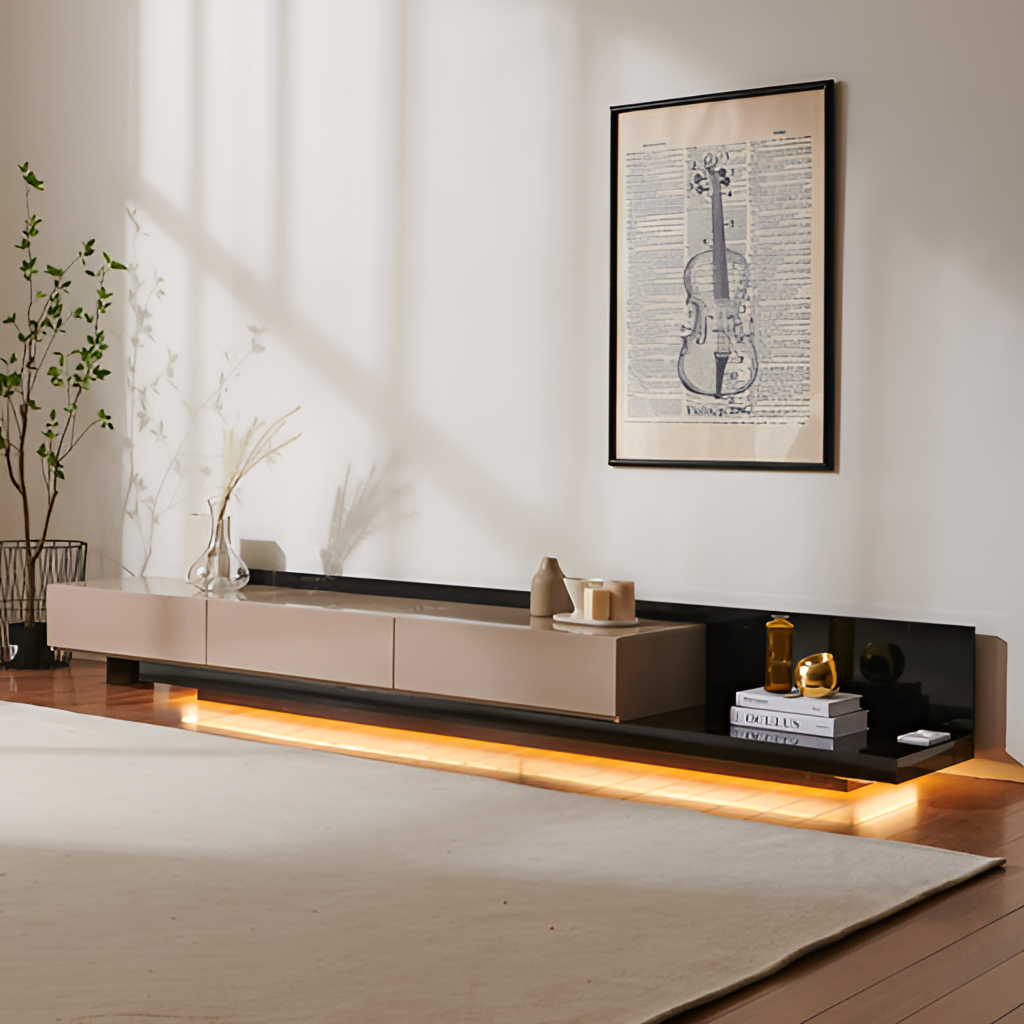
living room, wood entertainment console, wood flooring, with plank pattern, modern, white paint wallpaper, with solid pattern